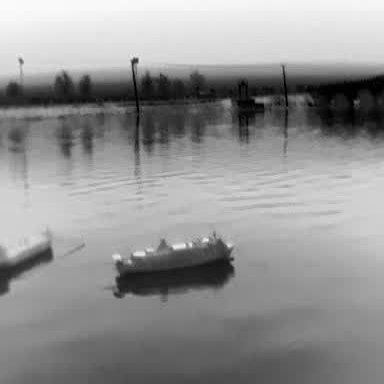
There is a container_ship in the infrared image.